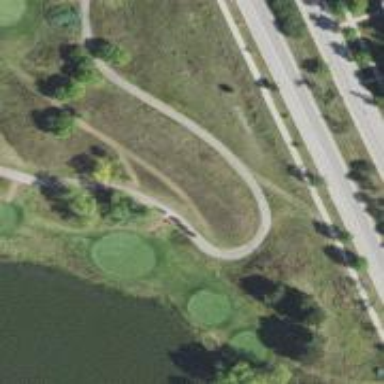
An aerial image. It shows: Footway that doubles as golf path.